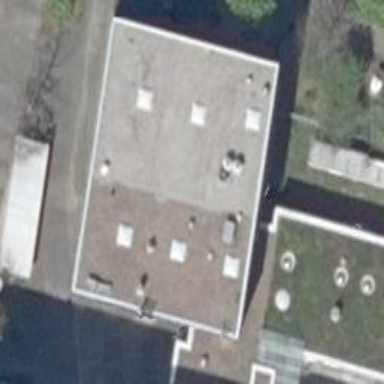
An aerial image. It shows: Science building.